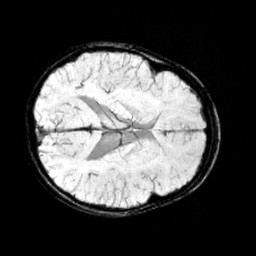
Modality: minIP
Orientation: axial
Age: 11
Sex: female
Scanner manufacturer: siemens
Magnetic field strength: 3 T
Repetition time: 0.027 s
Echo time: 0.02 s